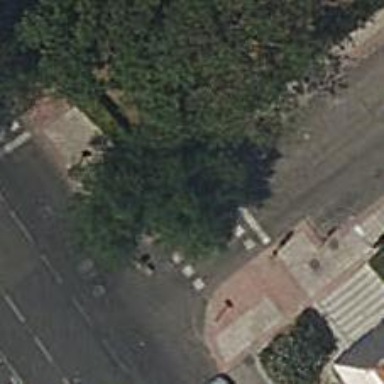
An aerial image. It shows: Kerb barrier.